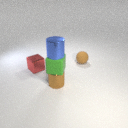
small brown metal cylinder below small blue metal cylinder